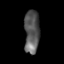
Tissue: skin
Cell type: Epithelial cells
Senescence score: 0.2639
Nuclear area (px): 648
Mean DAPI intensity: 87.824